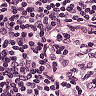
Metastatic tissue present: no